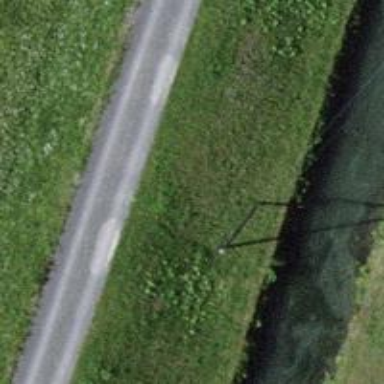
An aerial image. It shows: Minor power line.